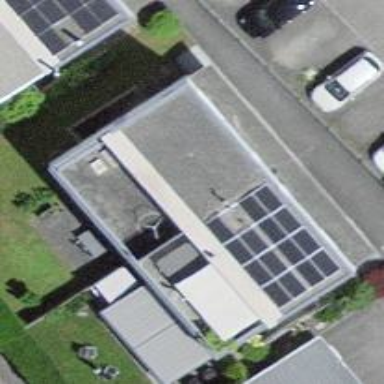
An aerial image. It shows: Terrace building with flat roof.